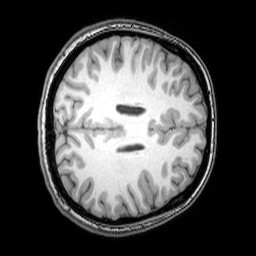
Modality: T1w
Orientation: axial
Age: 23
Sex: female
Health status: healthy
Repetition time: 0.081 s
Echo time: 0.037 s